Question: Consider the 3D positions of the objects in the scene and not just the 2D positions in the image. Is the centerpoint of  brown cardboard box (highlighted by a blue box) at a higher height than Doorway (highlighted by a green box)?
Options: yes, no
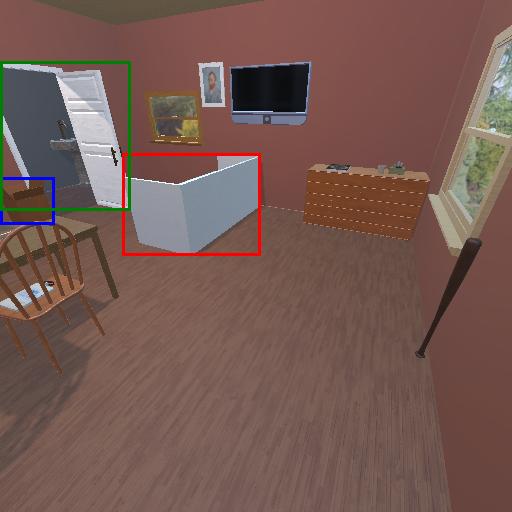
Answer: yes